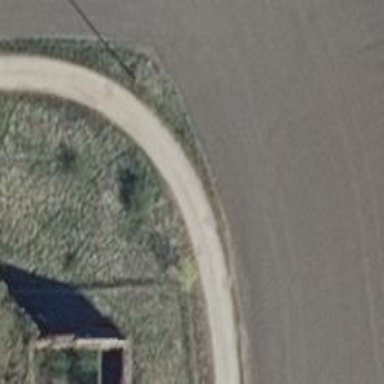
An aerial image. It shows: Unclassified road with asphalt surface.